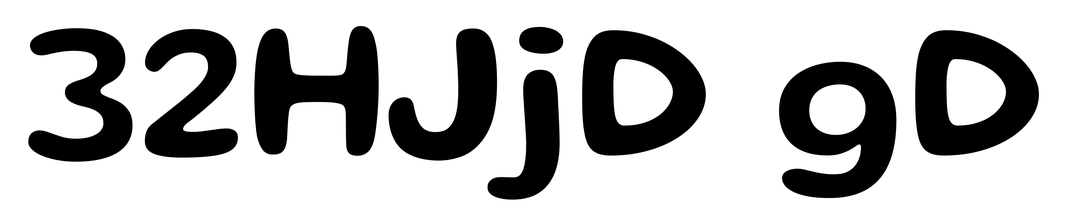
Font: Gluten_Medium